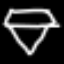
Label: diamond